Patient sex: F
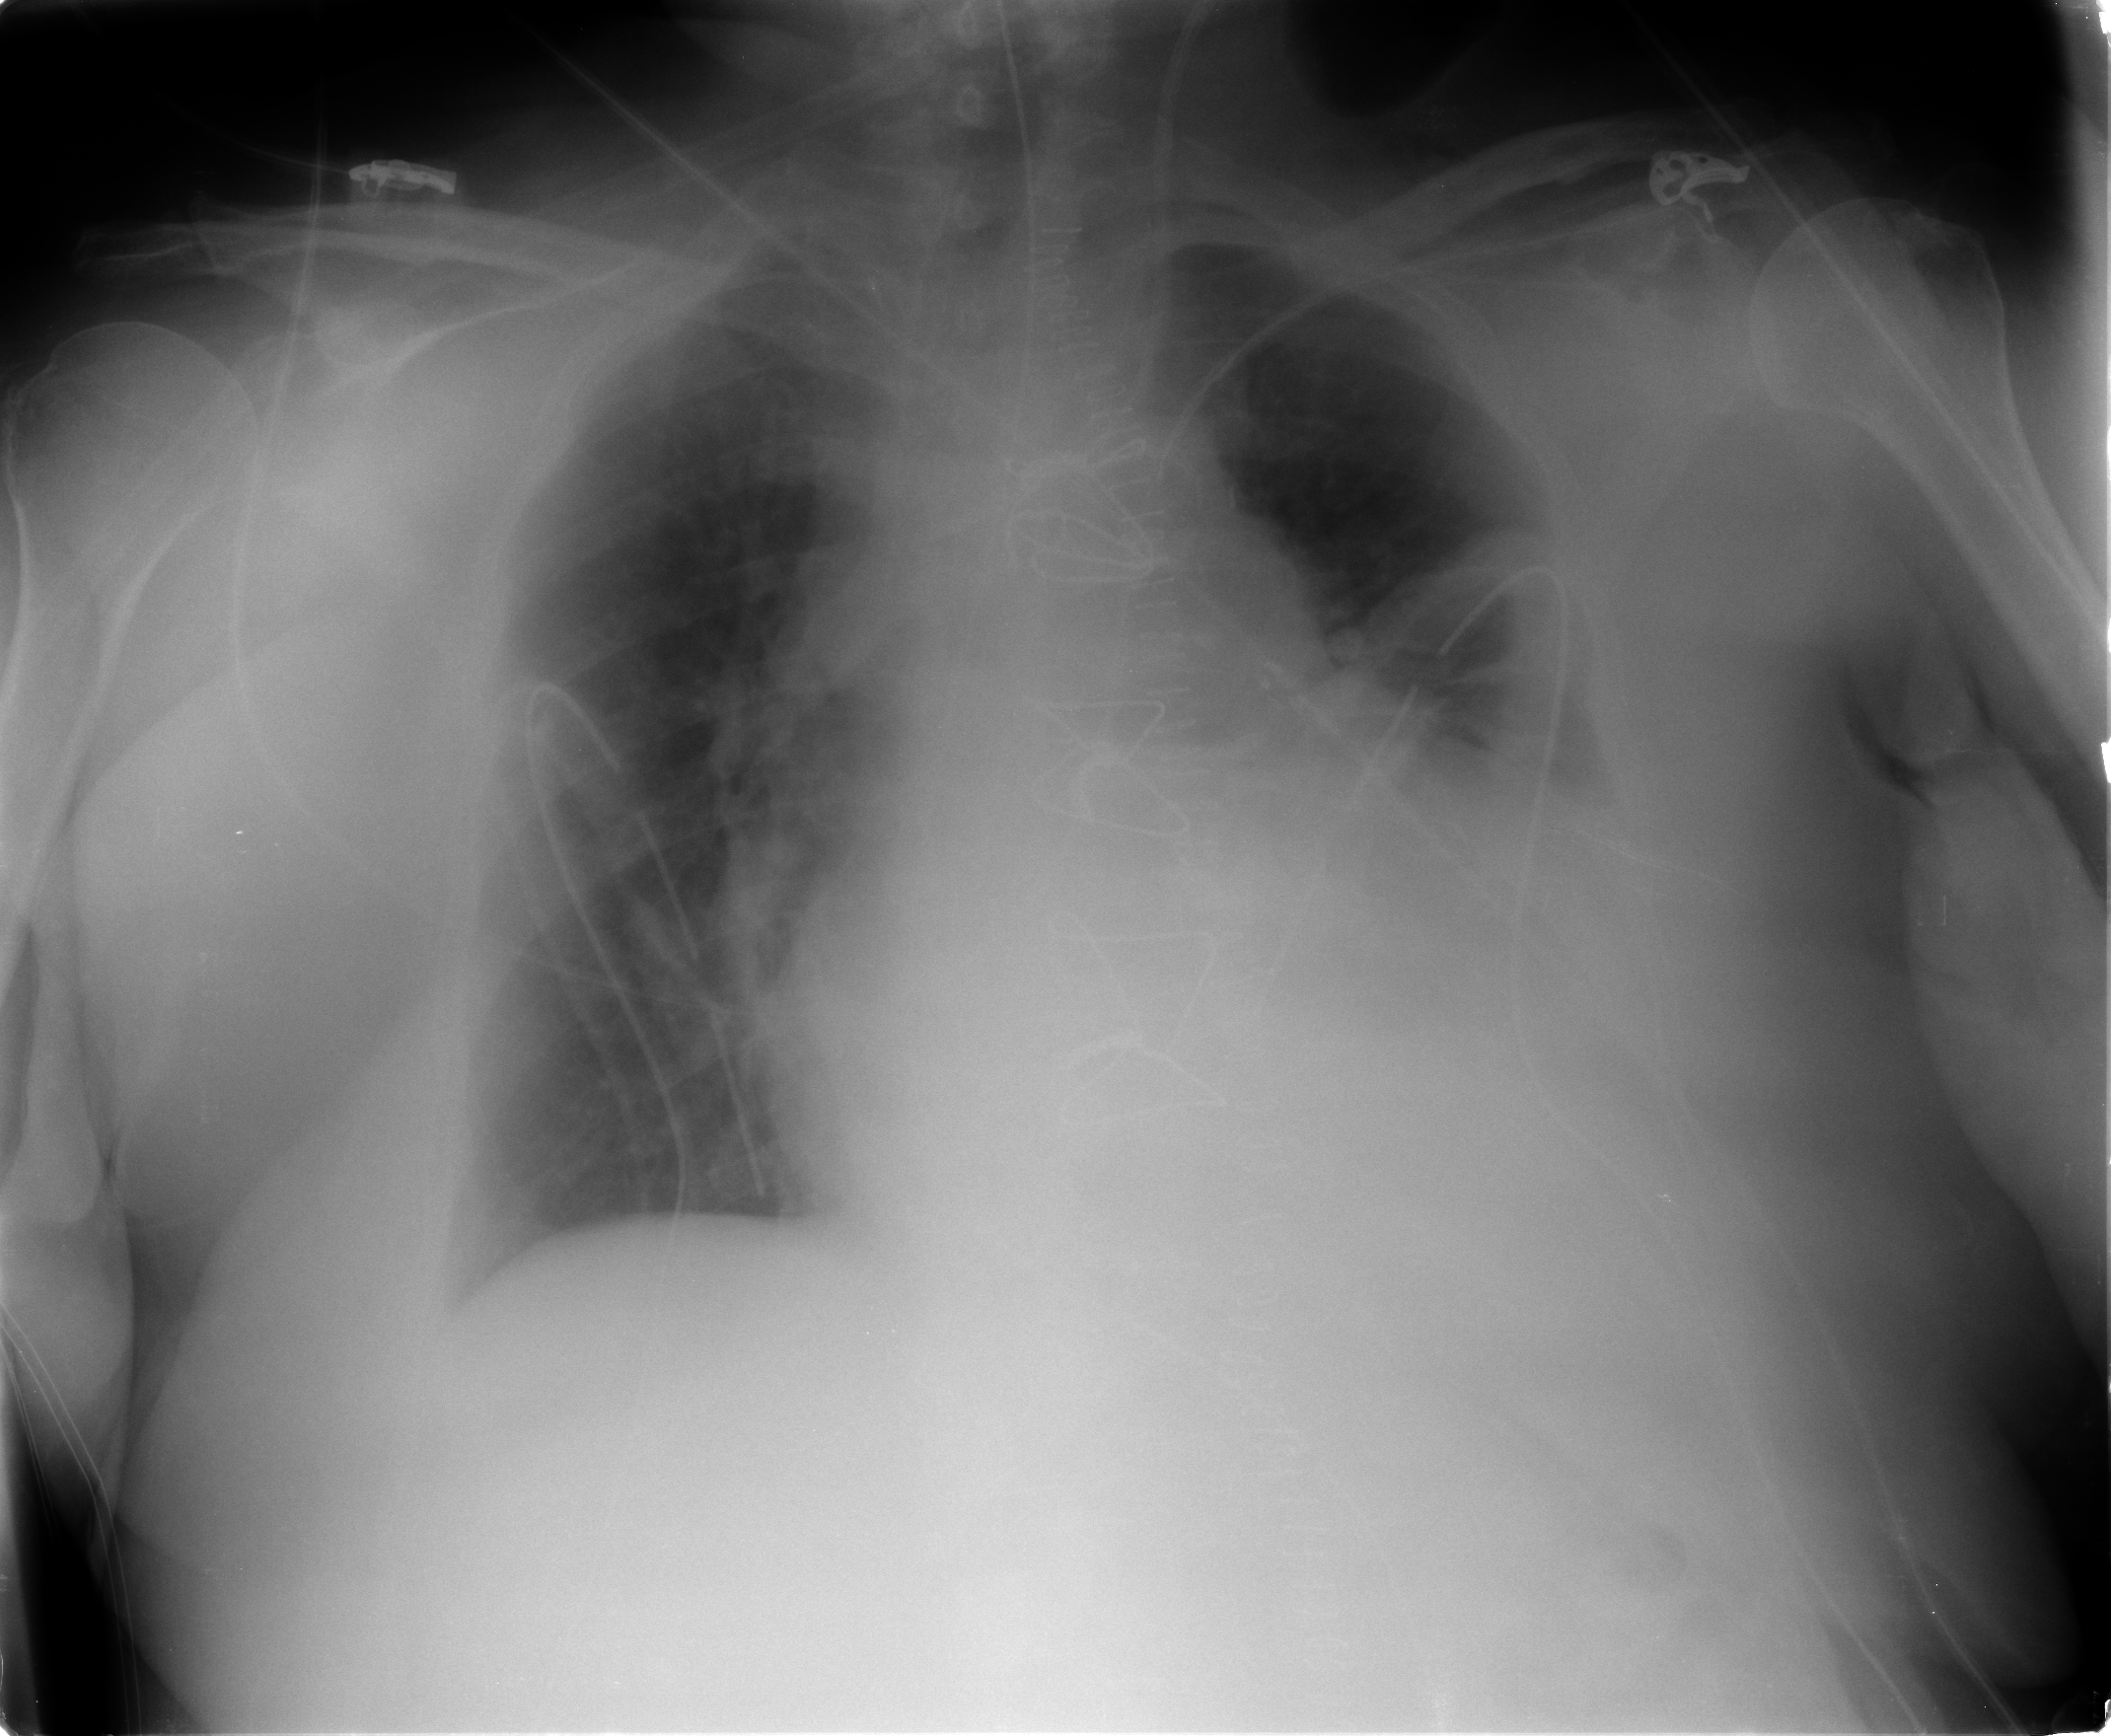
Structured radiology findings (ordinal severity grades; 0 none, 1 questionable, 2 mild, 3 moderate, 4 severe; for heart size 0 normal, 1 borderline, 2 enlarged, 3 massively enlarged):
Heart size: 2
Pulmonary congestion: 2
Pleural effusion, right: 2
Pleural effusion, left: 2
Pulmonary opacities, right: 0
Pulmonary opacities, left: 0
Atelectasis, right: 2
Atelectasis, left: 2